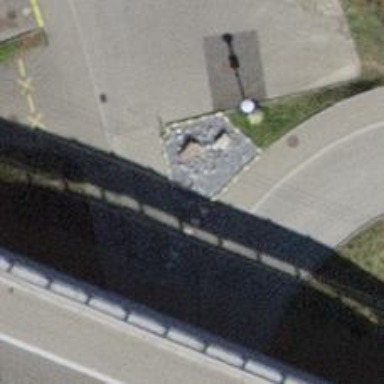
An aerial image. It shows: Cycle barrier.